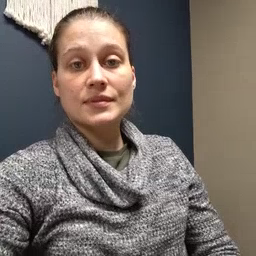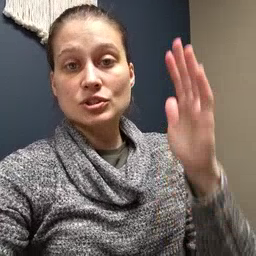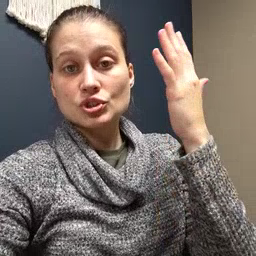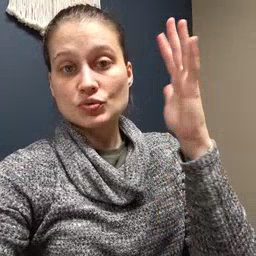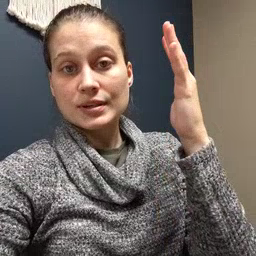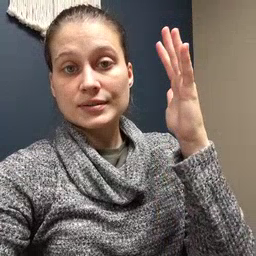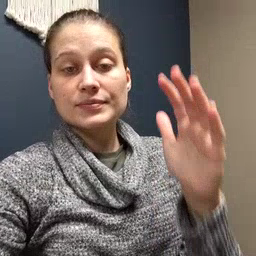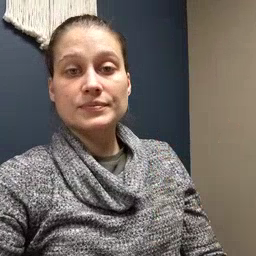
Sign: tree